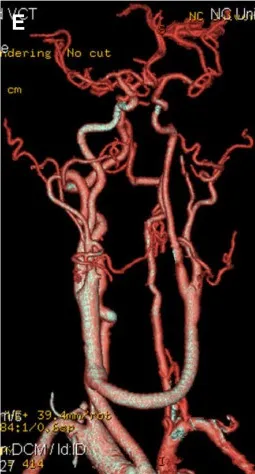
Postoperative CTA demonstrated thrombosis in the aneurysm lumen, no endoleak and the aortic arch and the carotid to carotid bypass were all patent except very mild stenosis of LICA at 8-month follow-up (C, D, E).
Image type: radiology (ct)